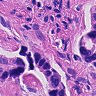
Metastatic tissue present: yes